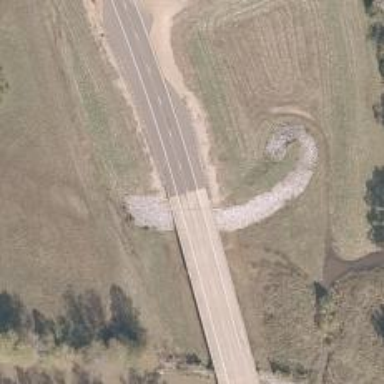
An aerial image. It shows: Secondary road crossing bridge with asphalt surface.